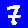
Digit: 7